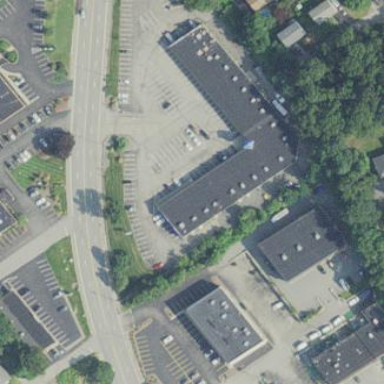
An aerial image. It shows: Retail building.